Field crop: maize
Growth stage: 2
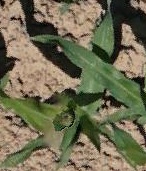
Species: maize